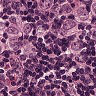
Metastatic tissue present: yes